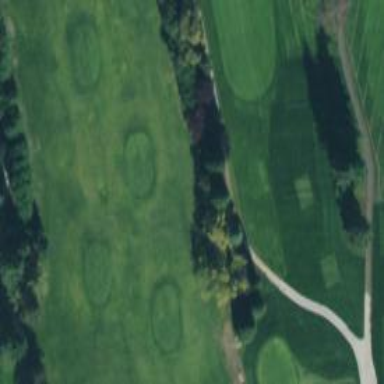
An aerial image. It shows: Grassy area designated as driving range for golf.